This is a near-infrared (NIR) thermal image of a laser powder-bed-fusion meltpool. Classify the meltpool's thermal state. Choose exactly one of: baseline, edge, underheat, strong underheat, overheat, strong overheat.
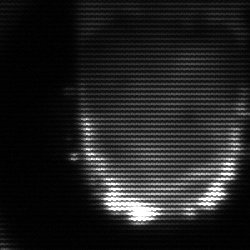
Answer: baseline